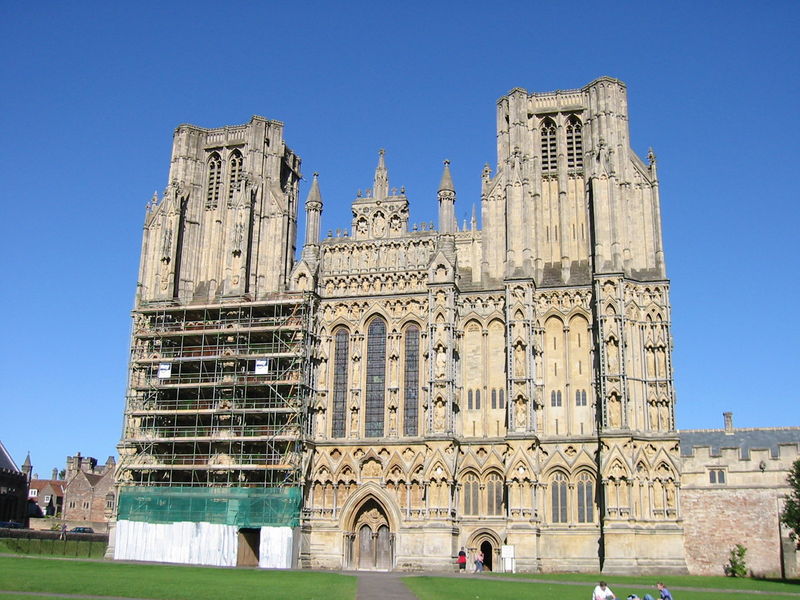
Titel: Kathedrale von Wells (St. Andrew’s Cathedral), Wells/Somerset
Standort: Wells, Kathedrale (EU - GB)
Schlagwörter: baum, blau, himmel, grün, menschen, stadt, fenster, grau, säulen, tür, schloss, wiese, architektur, stein, häuser, kirche, england, gotik, kamine, bogen, fassade, türen, zwei, mauer, figuren, zinnen, foto, fotografie, bögen, eingang, außen, gerüst, türmchen, türme, balustrade, dom, kathedrale, sandfarben, portal, sandstein, gotisch, spitzbogen, bauwerk, baustelle, nischen, romanisch, strebepfeiler, kirchenfenster, renovierung, restaurierung, baugerüst, gerüste, glouchester, newsbury, exeter